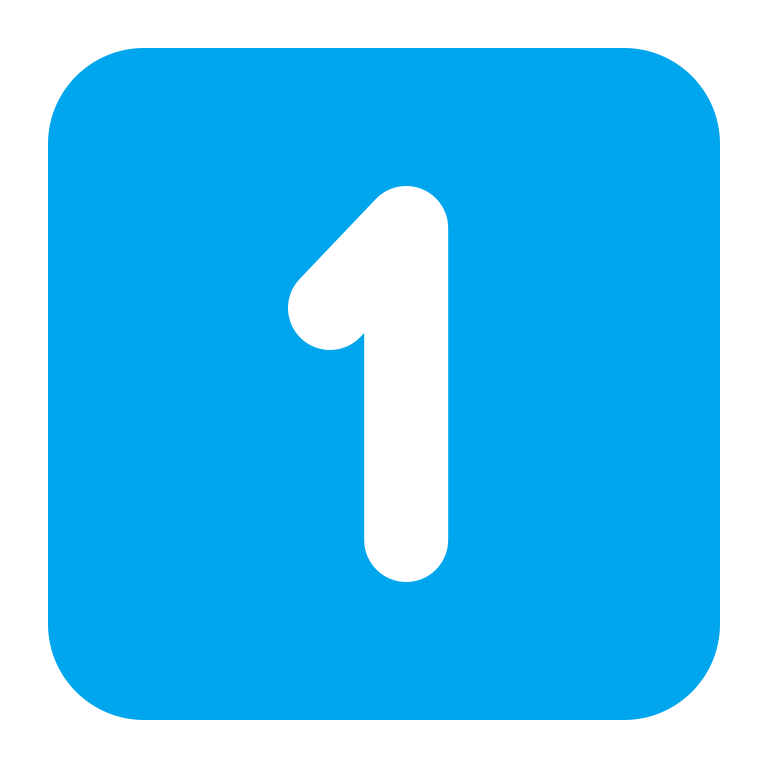
keycap 1 flat